Question: I have seen that checking if a flex container has wrapped/overflowed with JS is a thing.
<URL>
<URL>
<URL>
Q1. Is this a practice used in this way or are there better ways to do that? The implementation seemed very simple and you can sort of not care about sizes and simply check if the container has wrapped/overflowed to rearrange the content or hide/show elements.
fluent ui has the ResizeGroup component which sort of does that but I just wanted to have a simpler implementation for learning.
Q2. I was able to do it with ResizeObserver but I am wondering if there are easier ways to do that? In my example there are some nav-links and a bunch of menu-buttons first we check for the overflow in the nav-links, once that happens we add/show an extra button to the end of the menu-links, which makes the size of it bigger and we then account for that in the math, when then, the menu-links overflow we only show the search button and the hamburger button.
I put in a pic to try to illustrate better

Here is what I have done, anything that easier than that to follow will be very much appreciated.
'''
const refNavLinks = React.useRef<HTMLDivElement>();
const refNavMenu = React.useRef<HTMLDivElement>();
const ref = React.useRef<HTMLDivElement>();
const imgRef = React.useRef<HTMLDivElement>();
const refW = React.useRef<any>(null);
const [wrappedNav, setWrappedNav] = React.useState({r:null,s:false, w:0});
const [wrappedMenu, setWrappedMenu] = React.useState({r:null,s:false, w:0})
React.useLayoutEffect(() => {
refW.current = {npw: refNavLinks.current.scrollWidth,
mpw:refNavMenu.current.scrollWidth}
return () => {
console.log('no cleanup')
};
}, []);
React.useEffect(() => {
const el = ref.current;
const resizeObserver = new ResizeObserver(debounce(() => {
const isNavOverflowing = refNavLinks.current.offsetWidth < refNavLinks.current.scrollWidth
|| refNavLinks.current.parentElement.clientWidth
- (imgRef.current.scrollWidth + Math.max(refW.current.mpw, refNavMenu.current.scrollWidth))
< refW.current.npw;
const isMenuOverflowing = refNavMenu.current.offsetWidth < refNavMenu.current.scrollWidth
|| refNavMenu.current.parentElement.clientWidth
- (imgRef.current.scrollWidth) < refW.current.mpw;
if (isNavOverflowing) {
refW.current = {...refW.current,
mpw:refNavMenu.current.scrollWidth > refW.current.mpw
? refNavMenu.current.scrollWidth
: refW.current.mpw}
setWrappedNav({...wrappedNav,s:true})
} else {
refW.current = {...refW.current,
mpw:refNavMenu.current.scrollWidth > refW.current.mpw
? refNavMenu.current.scrollWidth
: refW.current.mpw}
setWrappedNav({...wrappedNav,s:false})
}
if (isNavOverflowing && isMenuOverflowing) {
setWrappedMenu({...wrappedMenu,s:true})
} else {
setWrappedMenu({...wrappedMenu,s:false})
}
},500))
resizeObserver.observe(ref.current);
return () => {
resizeObserver.unobserve(el);
resizeObserver.disconnect();
};
}, [ref.current])
'''
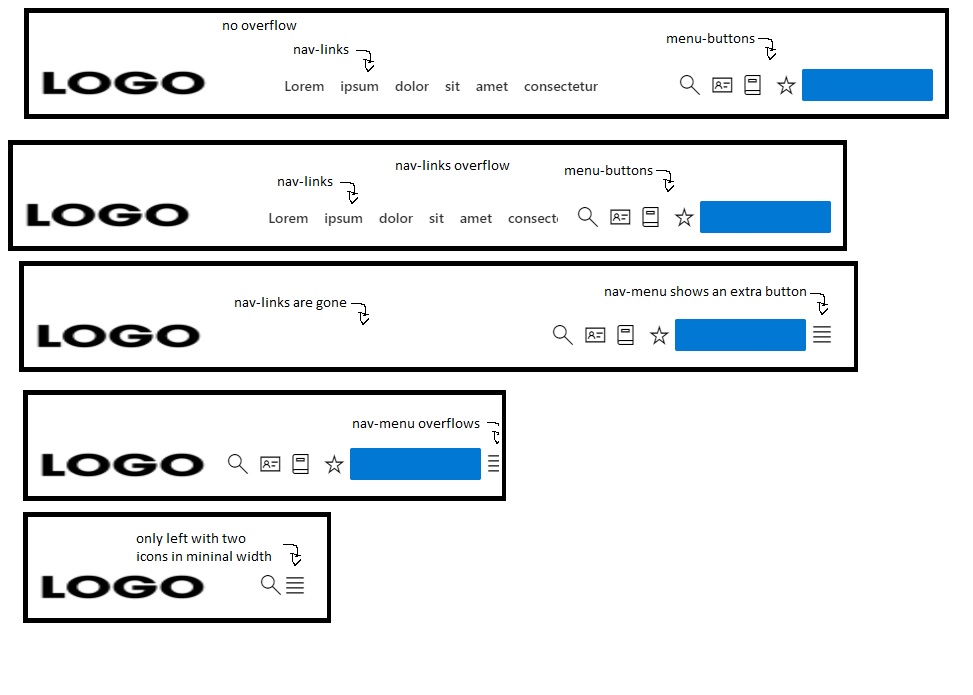
Answer: For anyone wondering I was able to isolate the code to be reused in any given container:
'''
import useResizeObserver from '@react-hook/resize-observer'
//we need ResizerObserver
const useSize = (target) => {
const [size, setSize] = React.useState()
React.useLayoutEffect(() => {
setSize(target.current && target.current.getBoundingClientRect())
}, [target])
// Where the magic happens
useResizeObserver(target, (entry) => setSize((entry as any).contentRect))
return size
}
//this part goes in the component
//we need one ref to the container and some states to track the size of the individual items
const menuRef = React.useRef(null)
const menuRefSizes = useSize(menuRef)
const [navLinkIsHidden, setNavLinkIsHidden] = React.useState(false)
const [neededContainerWidth, setNeededContainerWidth] = React.useState(null)
const [navMenuIsHidden, setNavMenuIsHidden] = React.useState(false)
const [neededNavMenuContainerWidth, setNeededNavMenuContainerWidth] = React.useState(null)
React.useLayoutEffect(()=>{
CheckResponsive(
setNeededContainerWidth,setNavLinkIsHidden,neededContainerWidth, 'nav-links')
CheckResponsive(
setNeededNavMenuContainerWidth,setNavMenuIsHidden,neededNavMenuContainerWidth,'nav-menu-buttons')
return () => {
// no cleanup
};
}, [menuRefSizes])
//and the function we use applies to all items we are tracking.
//I am using direct dom references here, I am sure this can be simplified further but this is the more general I could done.
const CheckResponsive = (setContainer, setHide, neededContainerWidth, contId) => {
const navLinkNode = window.document.getElementById(contId)
const menuContainer = window.document.getElementById('menu')
const scrollWidth = navLinkNode ? navLinkNode.scrollWidth : 0
const offsetWidth = navLinkNode ? navLinkNode.offsetWidth : 0
const NavLinkIsOverflown = navLinkNode ? scrollWidth !== offsetWidth : false
const DoesNavLinkFitInContainer = menuContainer.scrollWidth >= neededContainerWidth
const navLinkWillBeHidden = NavLinkIsOverflown || !DoesNavLinkFitInContainer
navLinkWillBeHidden?setHide(true):setHide(false)
if (navLinkNode && navLinkWillBeHidden) {
setContainer(menuContainer.scrollWidth
+ window.document.getElementById(contId).scrollWidth
- window.document.getElementById(contId).offsetWidth)
}
return () => {
// no cleanup
};
}
'''
the result is that all items that I am tracking wont be rendered when they overflow, when the container then have enough space again the items will be rendered.